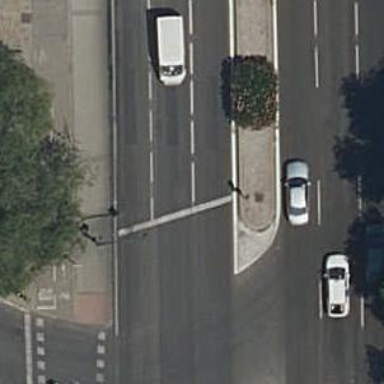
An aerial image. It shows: Road with traffic signals.